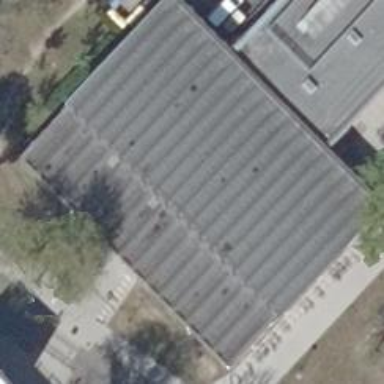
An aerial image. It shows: Commercial building.